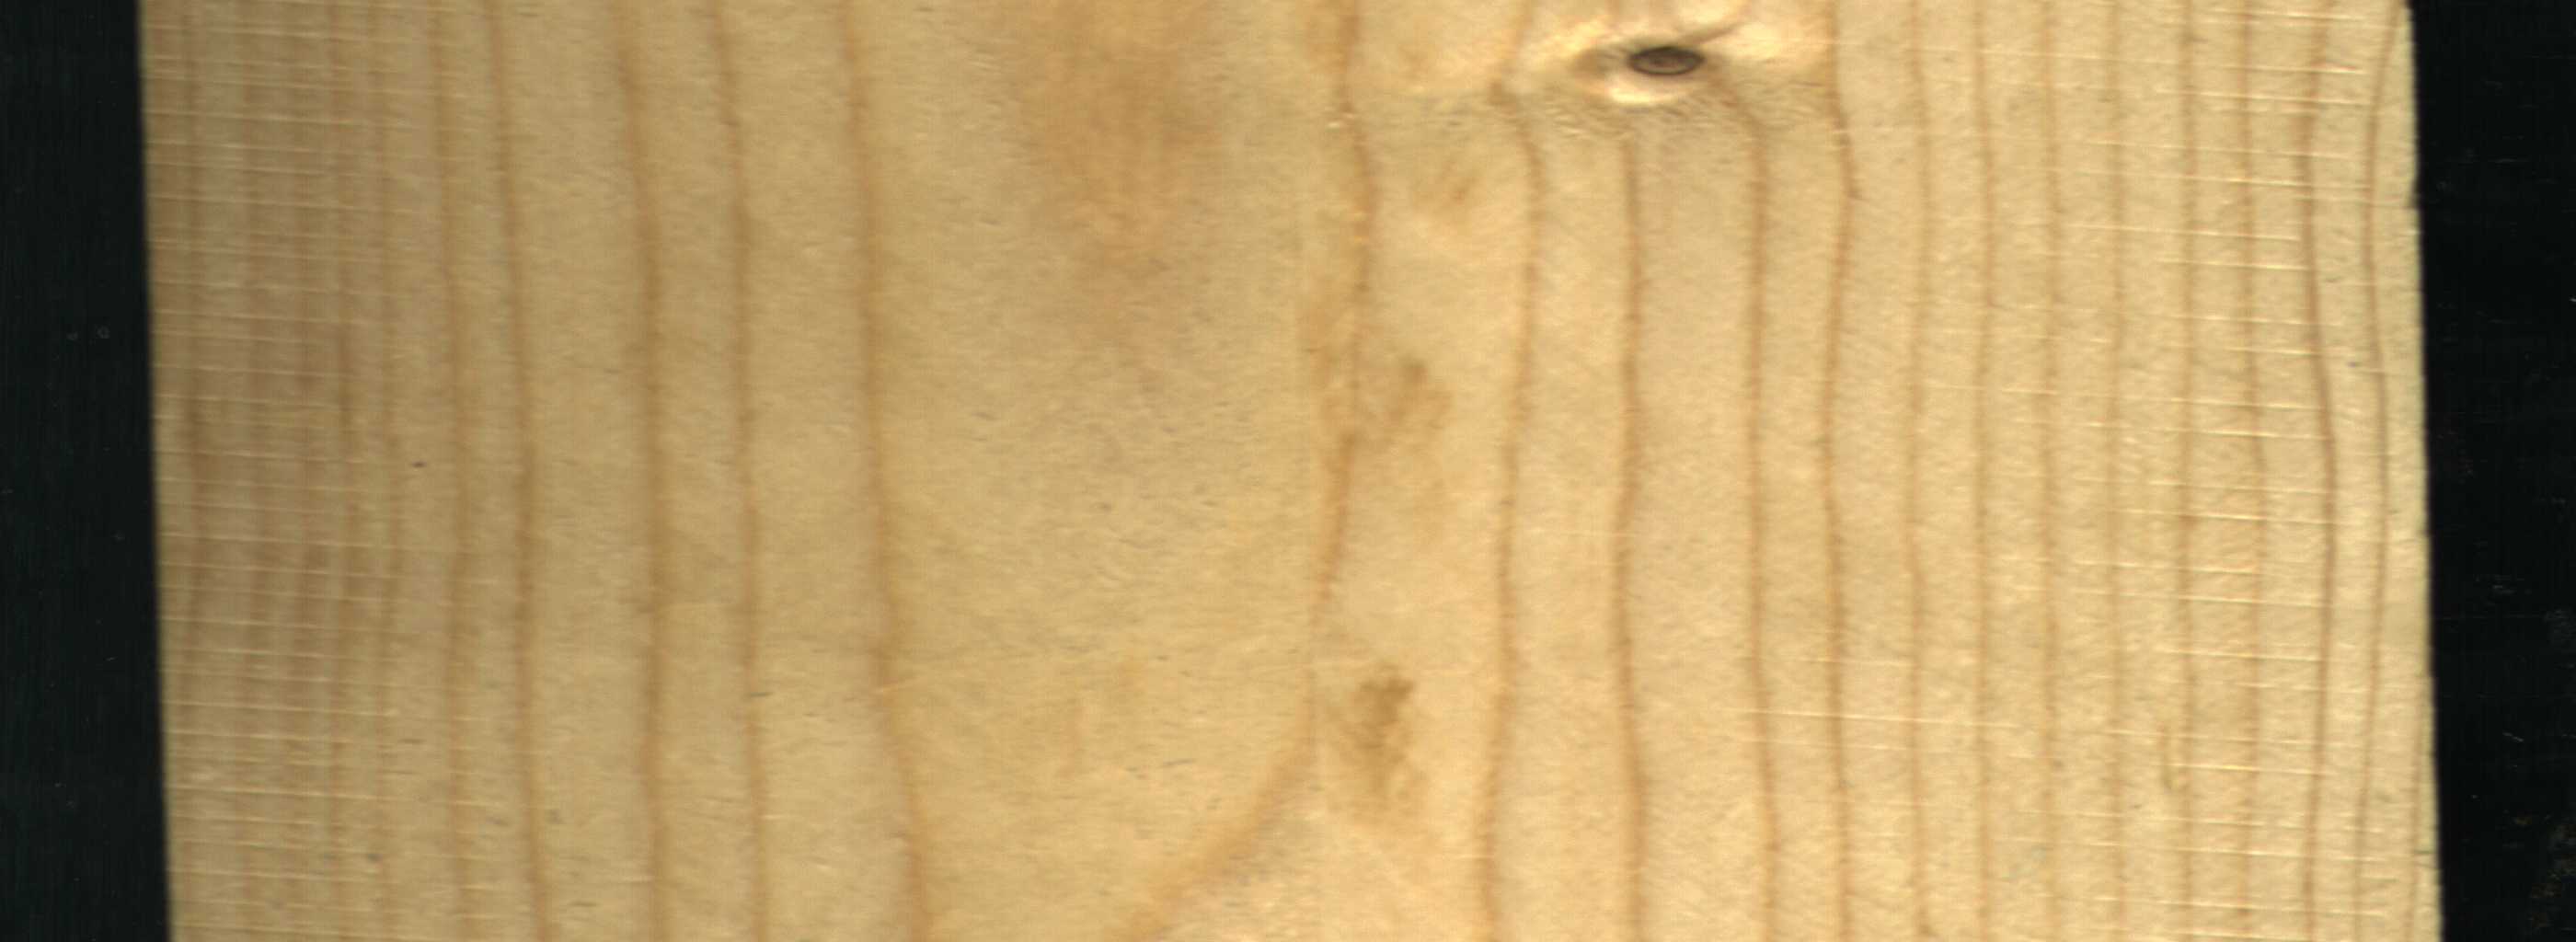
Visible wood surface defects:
Live_Knot